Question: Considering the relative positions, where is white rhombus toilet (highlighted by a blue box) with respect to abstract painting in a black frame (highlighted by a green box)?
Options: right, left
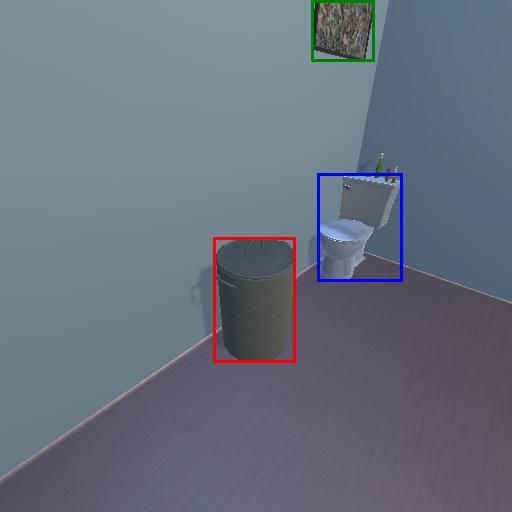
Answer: right